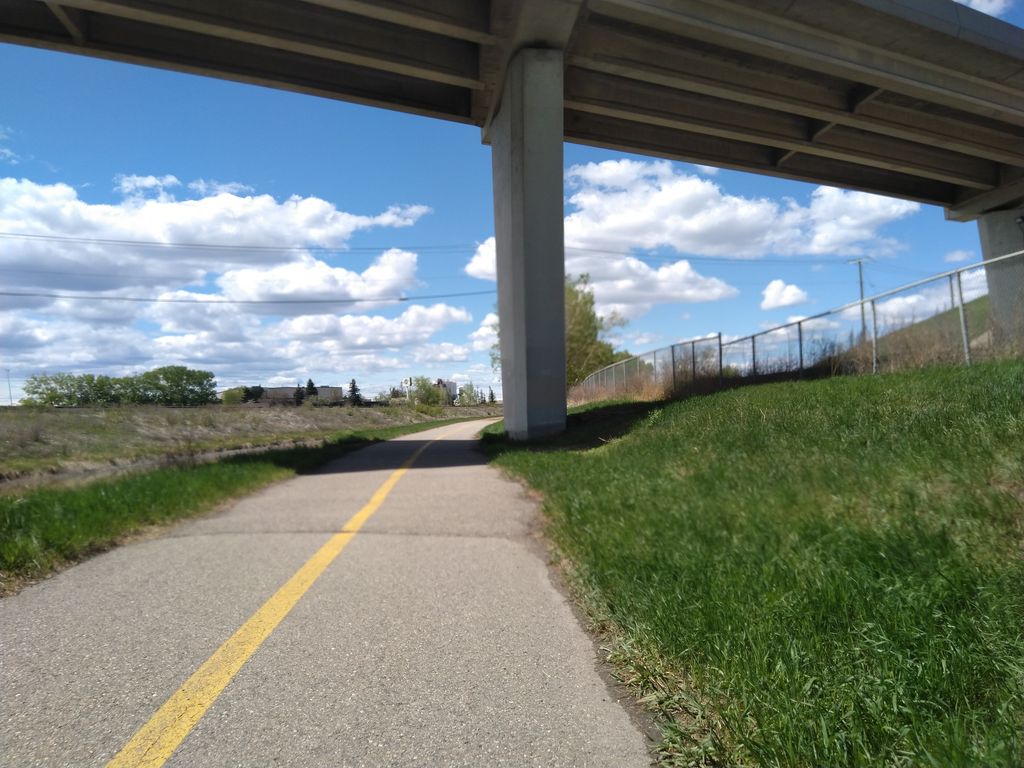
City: calgary